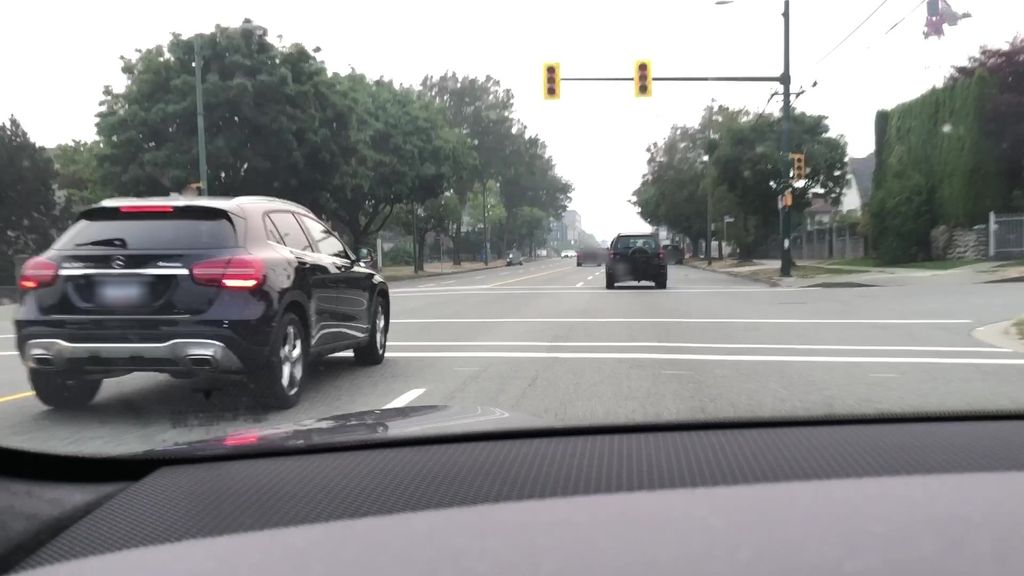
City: vancouver